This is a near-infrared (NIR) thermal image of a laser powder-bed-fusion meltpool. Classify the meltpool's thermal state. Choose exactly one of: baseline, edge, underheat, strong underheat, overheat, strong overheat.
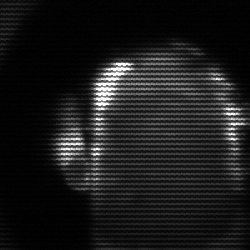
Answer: baseline